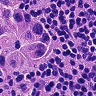
Metastatic tissue present: yes